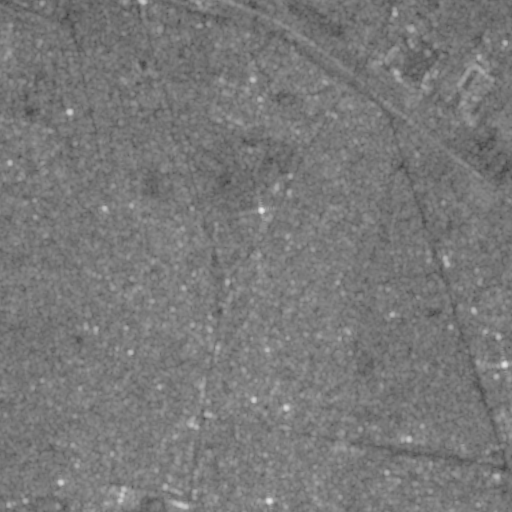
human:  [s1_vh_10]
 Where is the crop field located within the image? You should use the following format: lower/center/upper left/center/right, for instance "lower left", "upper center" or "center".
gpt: The crop field is located in the right of the image.
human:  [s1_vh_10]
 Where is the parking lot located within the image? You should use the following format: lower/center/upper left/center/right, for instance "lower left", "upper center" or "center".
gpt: The parking lot is located in the upper left of the image.
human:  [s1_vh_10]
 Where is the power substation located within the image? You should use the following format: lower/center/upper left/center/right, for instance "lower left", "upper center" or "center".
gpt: The power substation is located in the lower right of the image.
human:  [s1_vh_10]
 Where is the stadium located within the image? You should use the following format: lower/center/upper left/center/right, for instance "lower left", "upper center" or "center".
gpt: The stadium is located in the upper center of the image.
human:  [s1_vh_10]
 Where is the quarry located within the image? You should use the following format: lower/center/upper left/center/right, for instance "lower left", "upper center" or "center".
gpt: There is no quarry in the image.

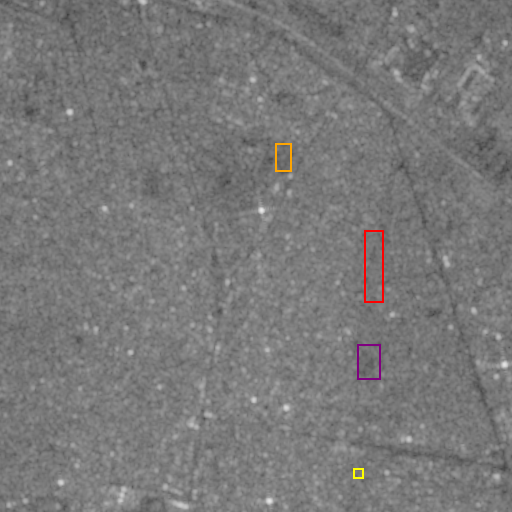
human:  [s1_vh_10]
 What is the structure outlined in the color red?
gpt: The structure outlined in red is a crop field.
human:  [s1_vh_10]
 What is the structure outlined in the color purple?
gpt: The structure outlined in purple is a park.
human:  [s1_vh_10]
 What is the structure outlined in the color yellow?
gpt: The structure outlined in yellow is a power substation.
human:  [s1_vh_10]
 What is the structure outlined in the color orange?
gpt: The structure outlined in orange is a stadium.
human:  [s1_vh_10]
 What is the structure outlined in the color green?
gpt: There is no green outline.